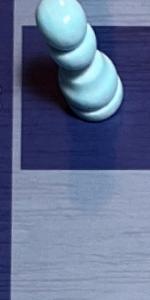
Label: Empty